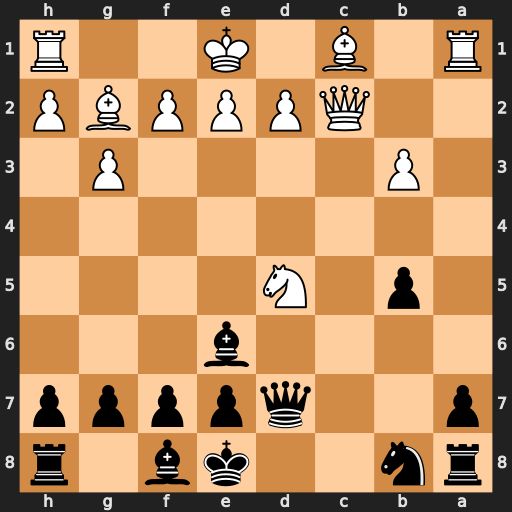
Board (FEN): rn2kb1r/p2qpppp/4b3/1p1N4/8/1P4P1/2QPPPBP/R1B1K2R
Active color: b
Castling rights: KQkq
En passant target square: -
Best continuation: Bxd5 Bxd5 Qxd5 Qc8+ Qd8 Qb7 Nd7